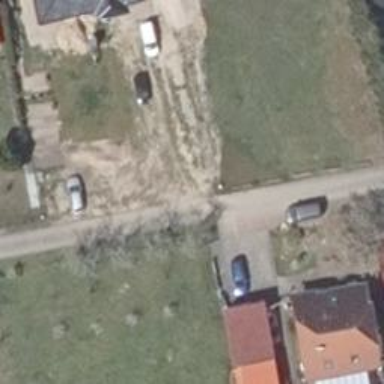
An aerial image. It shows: Residential road.